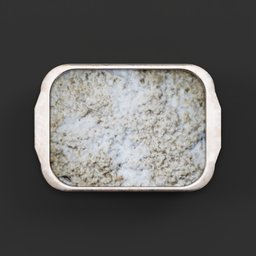
Label: nature